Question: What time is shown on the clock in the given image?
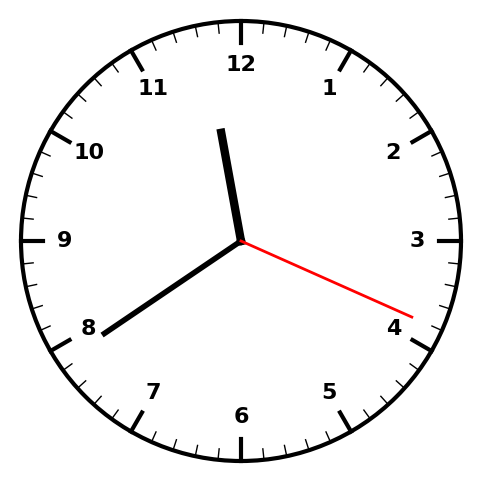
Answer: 11:39:19